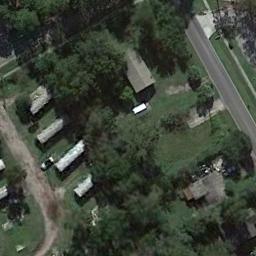
Label: residential